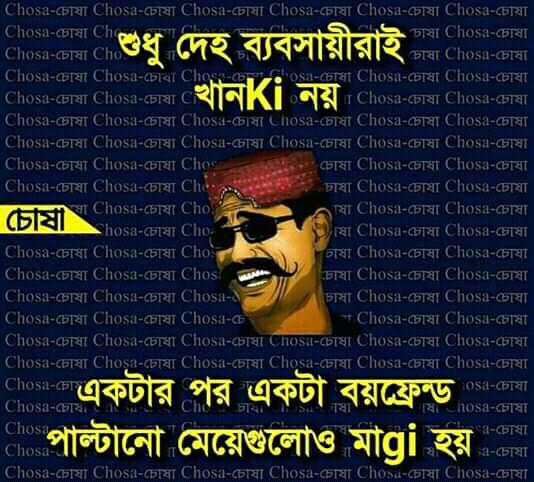
Caption: শী শুধু দেহ ব্যবসায়ীরাই খানKi নয়   একটার পর একটা বয়ফ্রেন্ড পাল্টানো মেয়েগুলোও মাgi  হয়
Label: hate